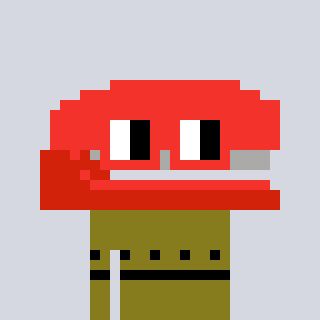
a pixel art character with square red glasses, a stapler-shaped head and a gunk-colored body on a cool background